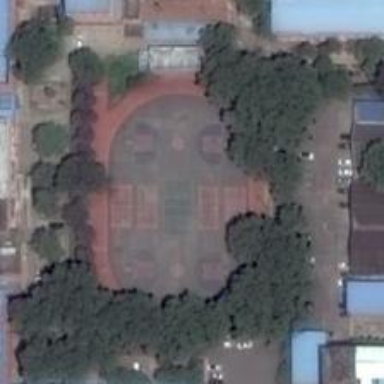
The large oval course includes several small courts and it is surrounded by lush trees .